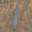
Label: 1